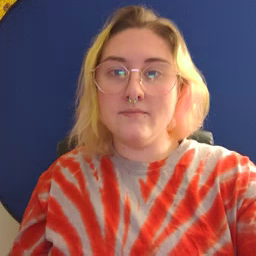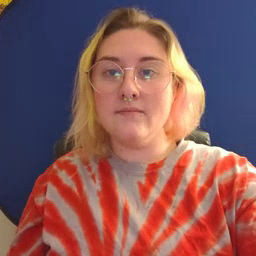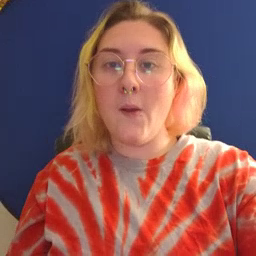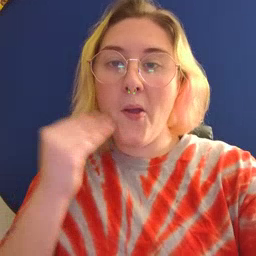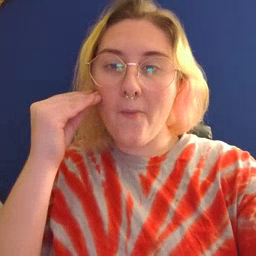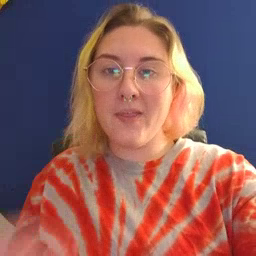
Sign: home